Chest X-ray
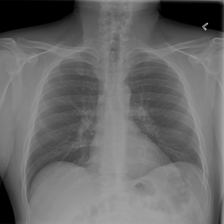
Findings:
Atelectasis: negative
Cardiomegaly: negative
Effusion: negative
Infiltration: negative
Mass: negative
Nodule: negative
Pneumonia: negative
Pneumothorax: negative
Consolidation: negative
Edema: negative
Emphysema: negative
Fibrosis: negative
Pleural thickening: negative
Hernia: negative